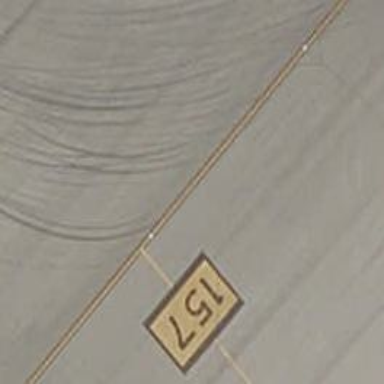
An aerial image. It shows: Image of taxiway at airport.